Interaction volume radius: 5 \u00c5
Interaction volume height: 20 \u00c5
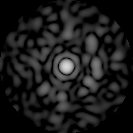
Disorder parameter: 0.77